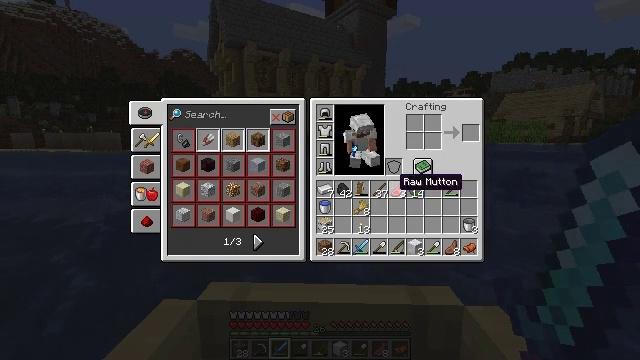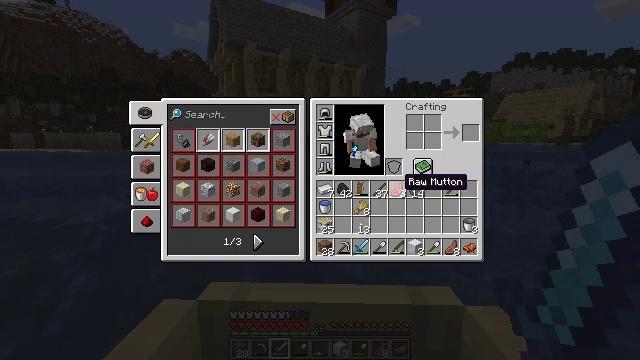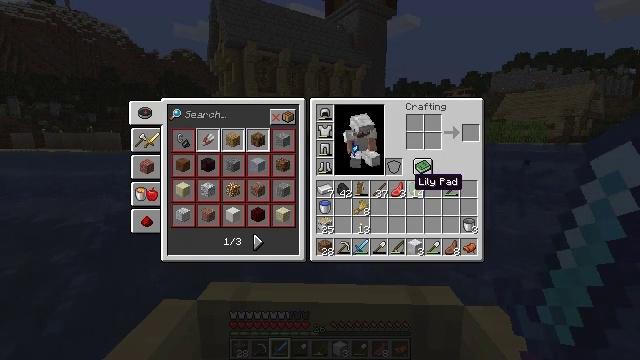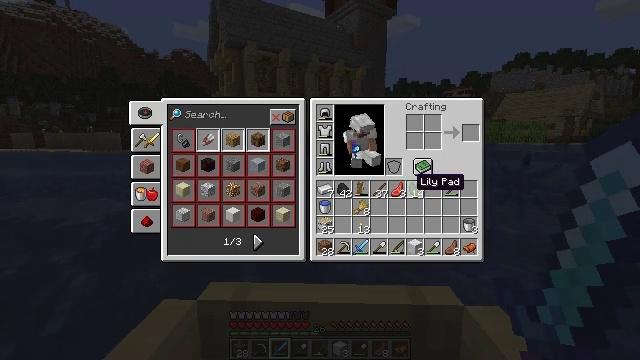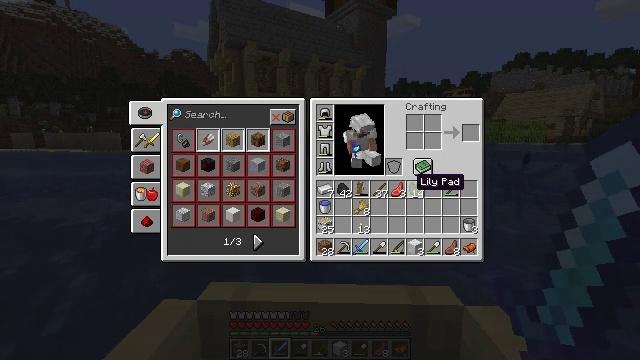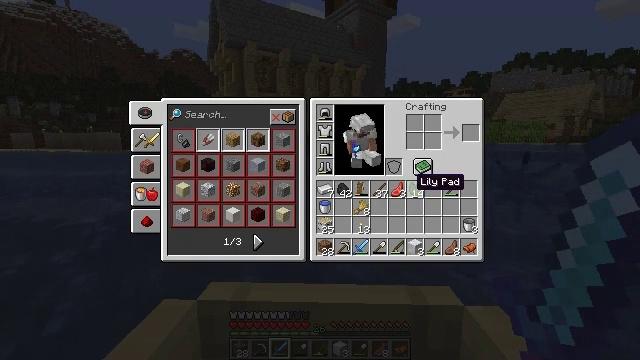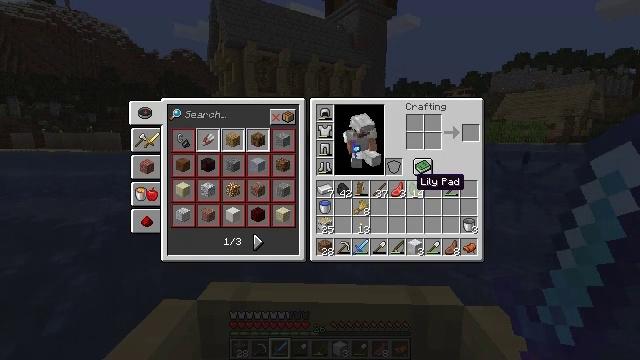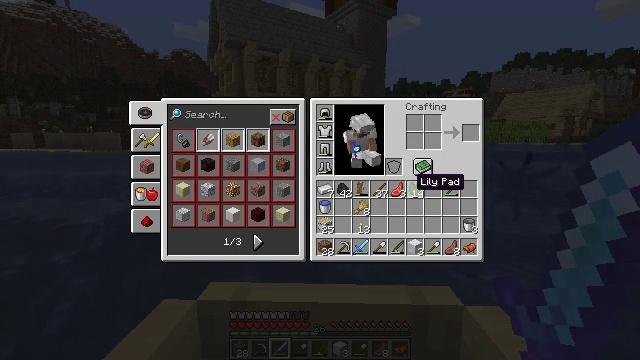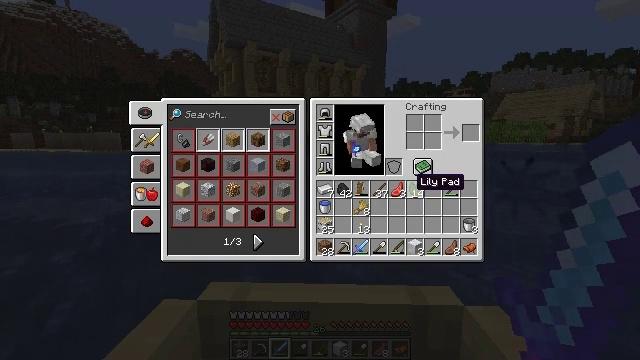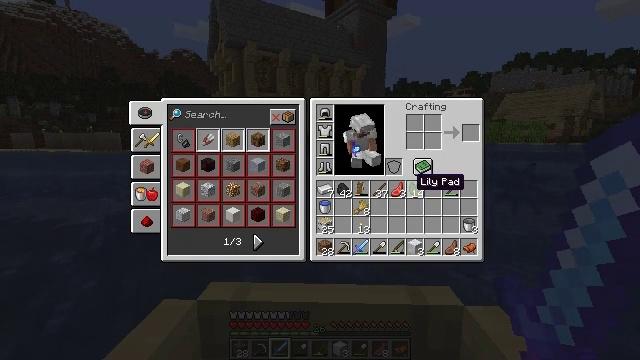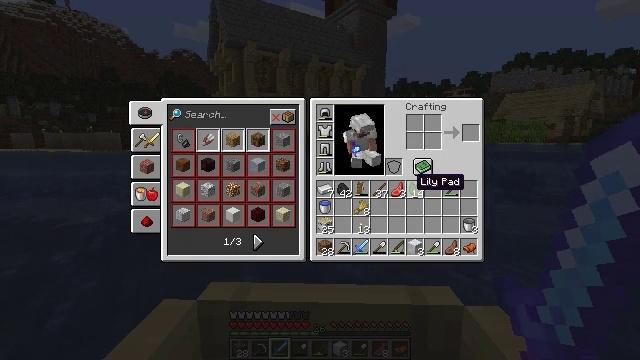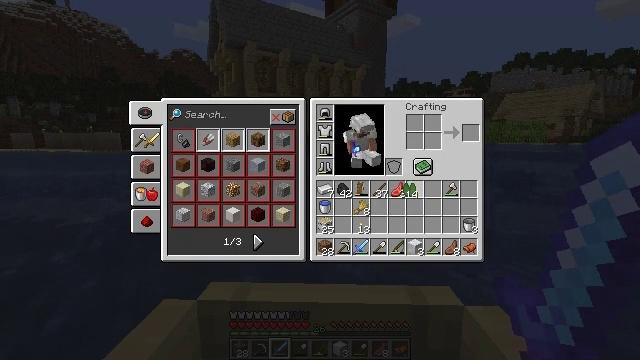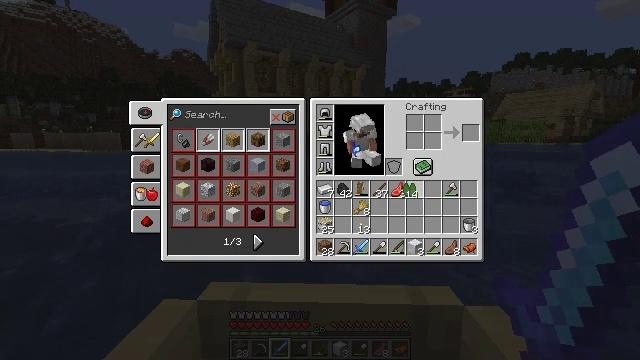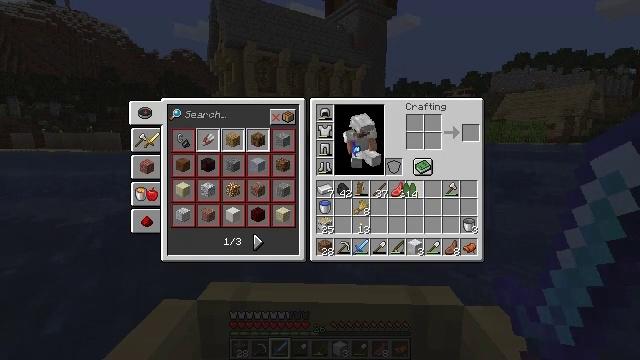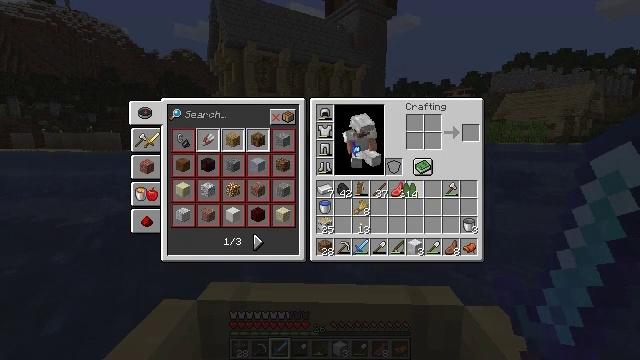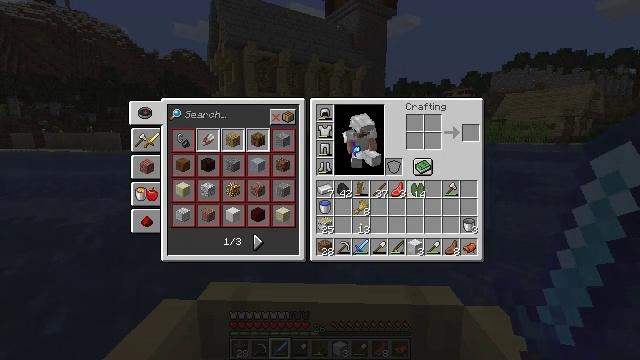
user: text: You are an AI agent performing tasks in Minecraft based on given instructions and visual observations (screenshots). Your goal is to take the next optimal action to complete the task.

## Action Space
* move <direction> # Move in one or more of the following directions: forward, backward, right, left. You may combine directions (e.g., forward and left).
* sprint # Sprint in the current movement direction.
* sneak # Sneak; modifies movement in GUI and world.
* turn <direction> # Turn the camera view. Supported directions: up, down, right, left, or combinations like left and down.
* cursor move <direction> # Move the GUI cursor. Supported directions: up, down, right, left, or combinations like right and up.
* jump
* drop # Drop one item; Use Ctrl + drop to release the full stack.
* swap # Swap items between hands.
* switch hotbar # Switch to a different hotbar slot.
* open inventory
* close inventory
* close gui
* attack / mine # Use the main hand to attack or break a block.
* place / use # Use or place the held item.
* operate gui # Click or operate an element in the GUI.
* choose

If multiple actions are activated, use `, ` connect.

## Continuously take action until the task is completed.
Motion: motion action
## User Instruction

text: Drop a lily pad.
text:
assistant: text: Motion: no_op
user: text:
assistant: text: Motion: cursor move right
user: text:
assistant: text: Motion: no_op
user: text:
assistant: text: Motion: no_op
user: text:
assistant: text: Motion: no_op
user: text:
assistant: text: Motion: no_op
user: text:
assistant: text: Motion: no_op
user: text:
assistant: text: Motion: no_op
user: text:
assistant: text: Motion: no_op
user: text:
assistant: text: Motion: no_op
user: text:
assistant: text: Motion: operate gui
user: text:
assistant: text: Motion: operate gui
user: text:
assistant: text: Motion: operate gui
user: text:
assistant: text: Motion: no_op
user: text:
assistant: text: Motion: cursor move right
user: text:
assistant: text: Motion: cursor move right
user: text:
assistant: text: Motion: cursor move right
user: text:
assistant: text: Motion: cursor move right and up
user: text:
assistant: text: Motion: cursor move right
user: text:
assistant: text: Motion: no_op
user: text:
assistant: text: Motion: no_op
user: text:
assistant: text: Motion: no_op
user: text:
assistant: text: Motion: no_op
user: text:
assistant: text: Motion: operate gui
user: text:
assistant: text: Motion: operate gui
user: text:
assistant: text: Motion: operate gui
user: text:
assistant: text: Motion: operate gui
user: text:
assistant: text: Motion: no_op
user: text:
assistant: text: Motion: close inventory
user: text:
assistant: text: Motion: close inventory